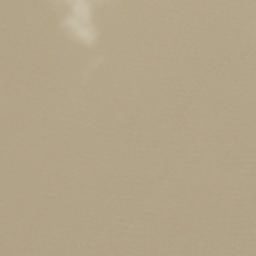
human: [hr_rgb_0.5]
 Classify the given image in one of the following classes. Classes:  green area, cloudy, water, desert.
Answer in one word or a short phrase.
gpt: cloudy